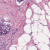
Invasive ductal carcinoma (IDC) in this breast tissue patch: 1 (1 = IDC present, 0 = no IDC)